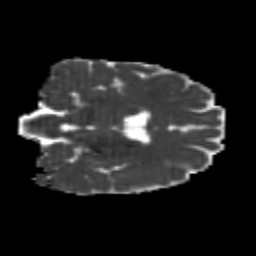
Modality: MD
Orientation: coronal
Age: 25
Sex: female
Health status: healthy
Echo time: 0.074 s